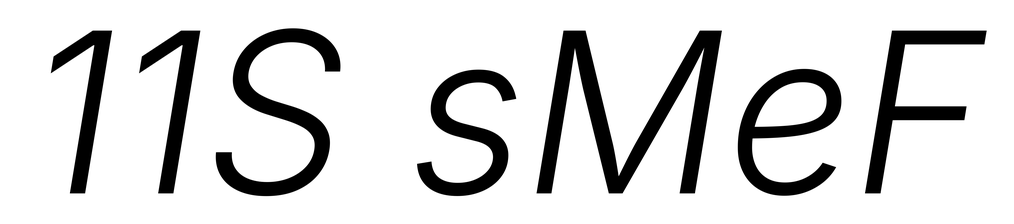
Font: Inter-Italic_Light_Italic